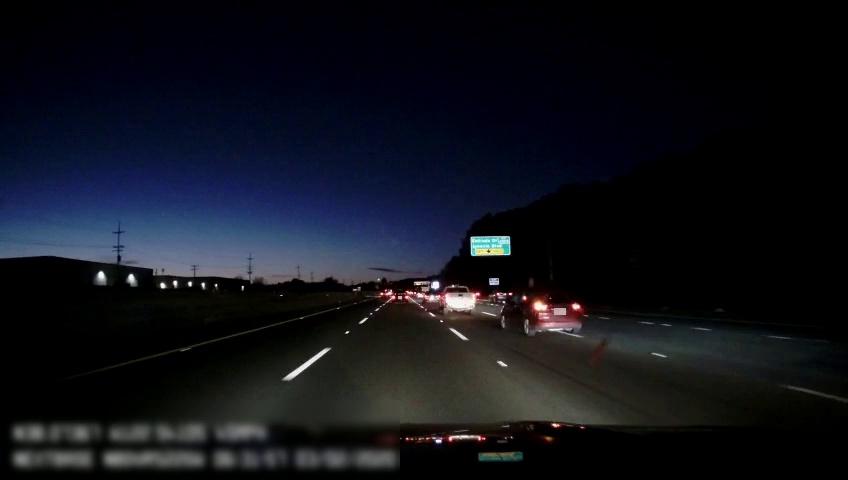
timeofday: Night
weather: Other
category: Drivable Space
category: Vehicles | Truck
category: Vehicles | Car
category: Vehicles | Car
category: Vehicles | Car
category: Vehicles | Car
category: Lanes | Alternate Lane
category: Lanes | Alternate Lane
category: Lanes | Alternate Lane
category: Lanes | Alternate Lane
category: Lanes | Alternate Lane
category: Traffic | Signs
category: Traffic | Signs